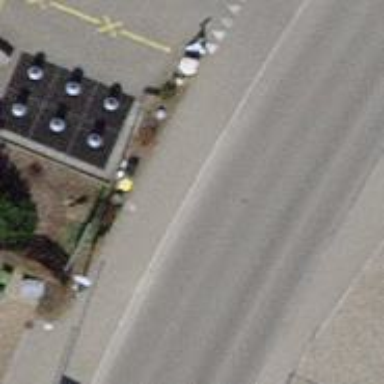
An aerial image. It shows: Post box.